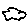
Label: cloud